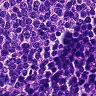
Metastatic tissue present: no